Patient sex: M
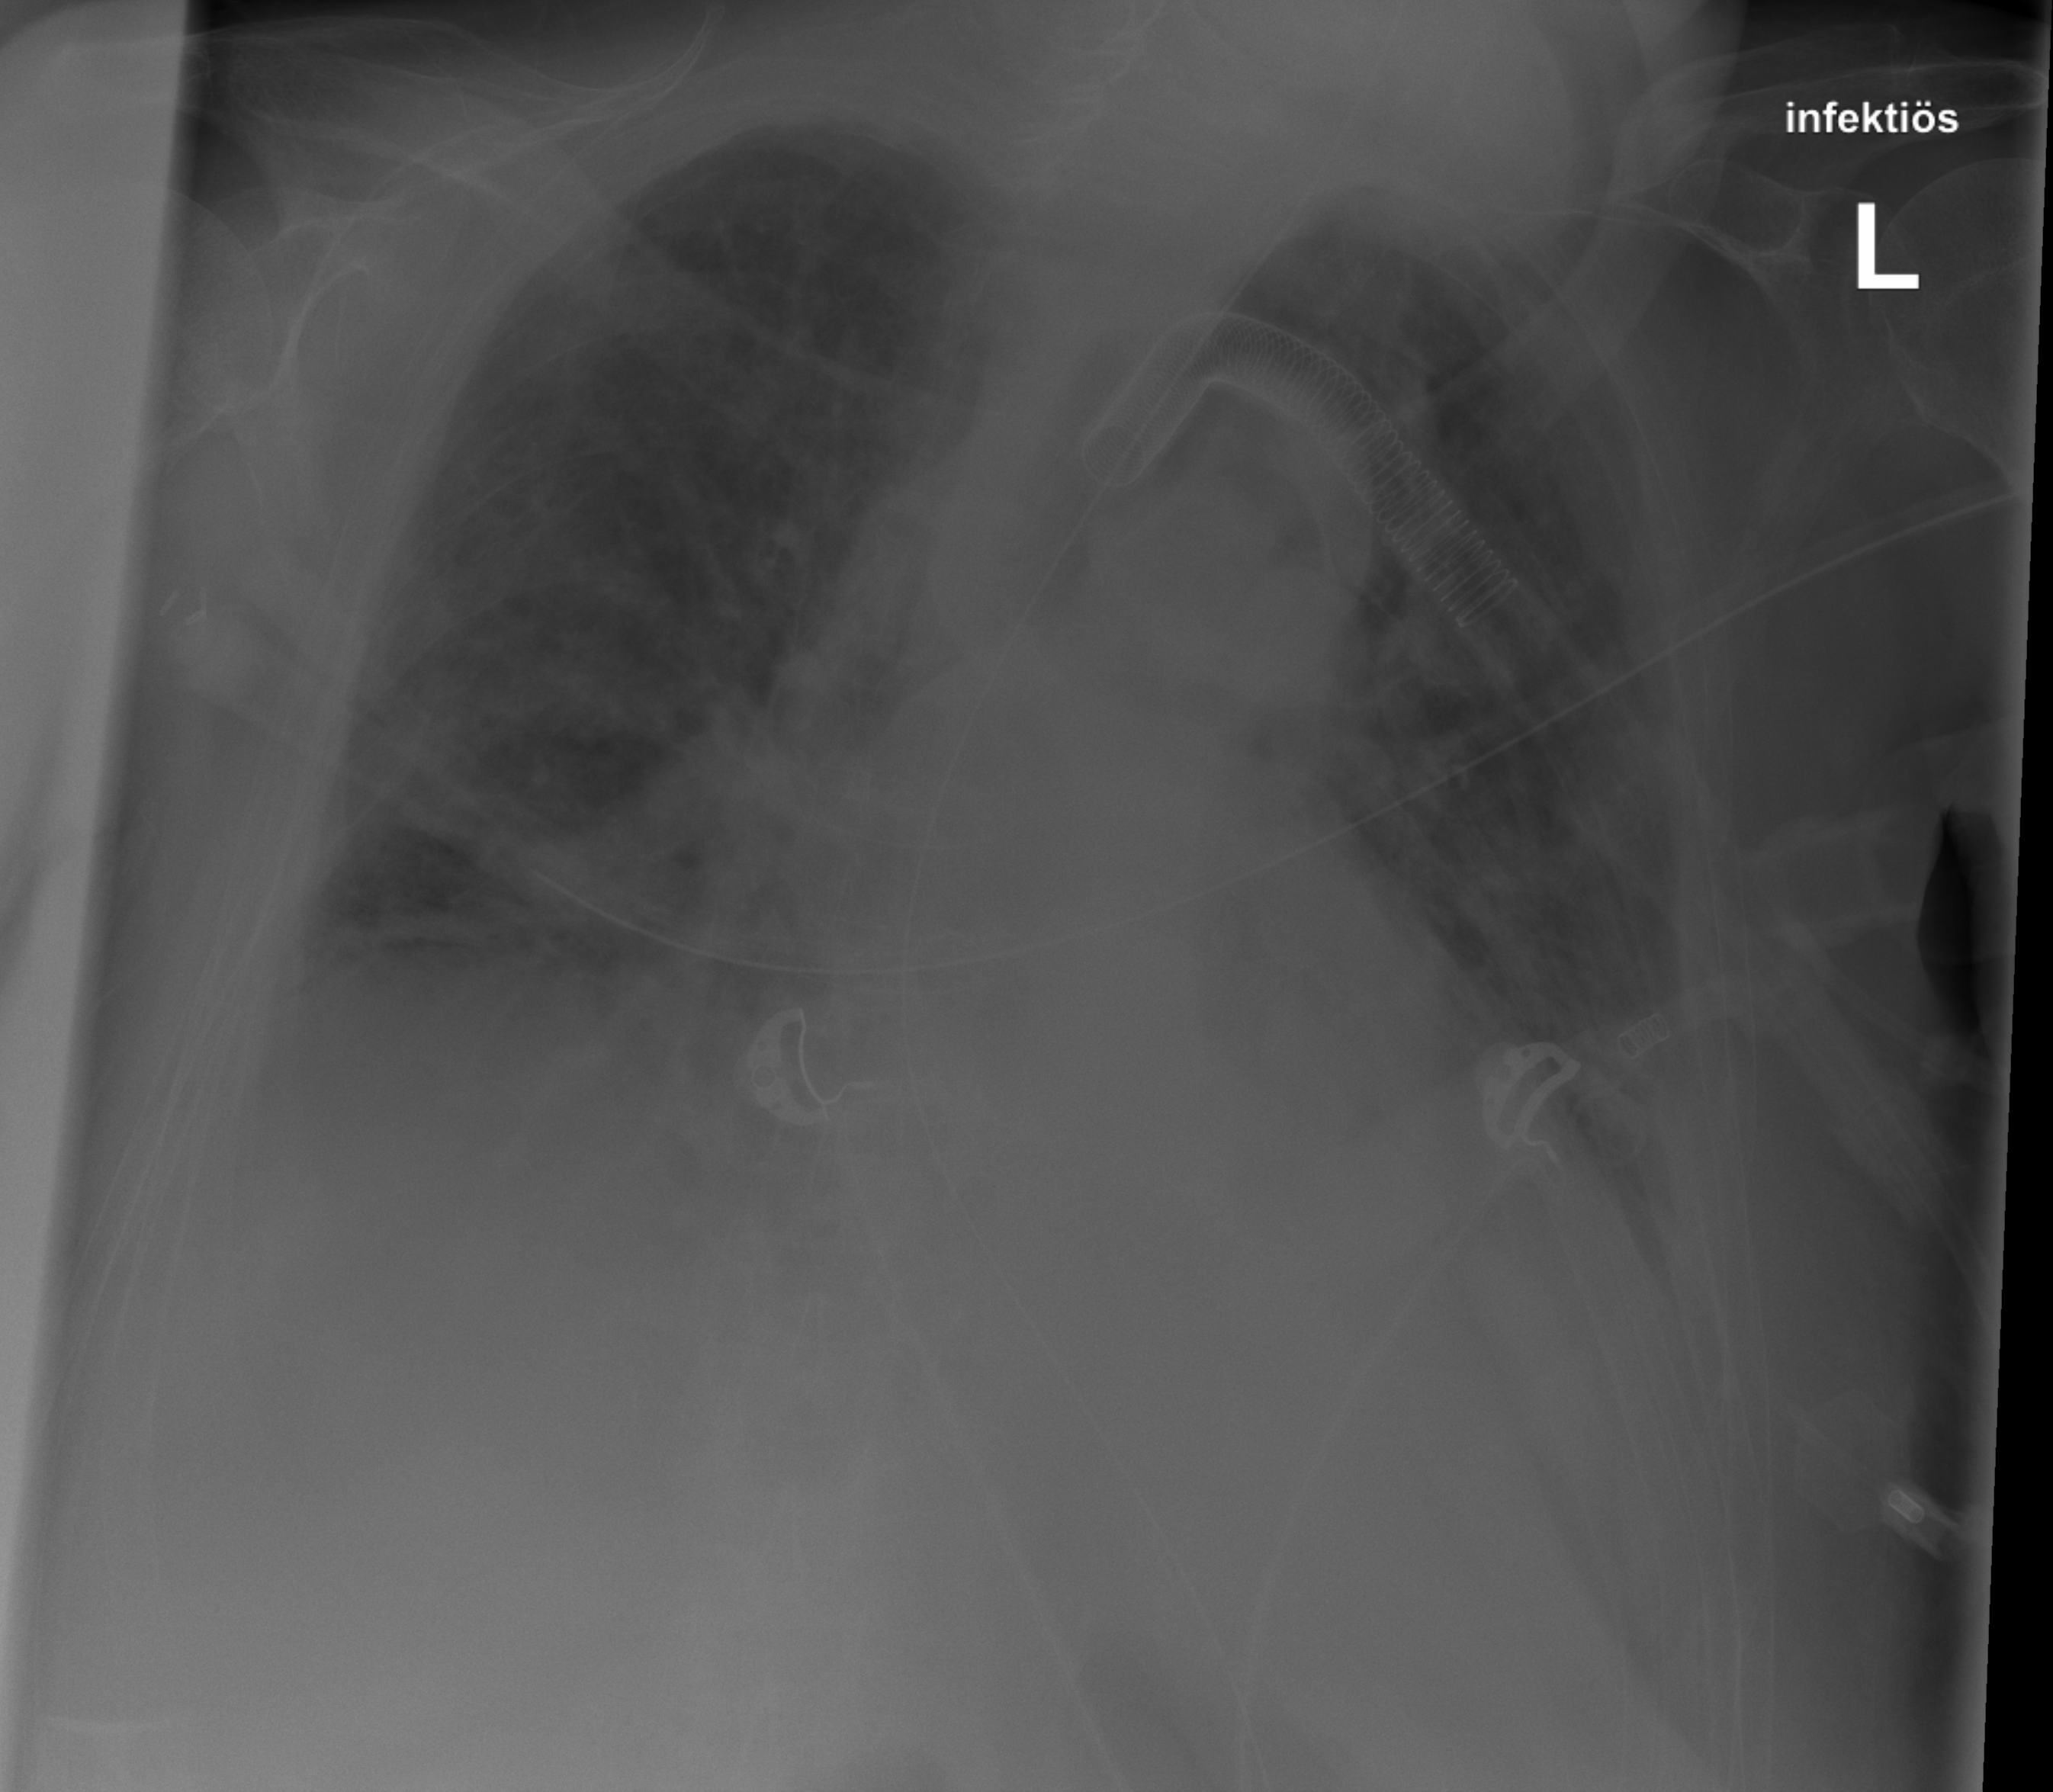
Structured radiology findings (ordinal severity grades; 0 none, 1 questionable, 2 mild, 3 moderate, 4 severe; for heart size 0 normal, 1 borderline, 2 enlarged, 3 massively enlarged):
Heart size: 2
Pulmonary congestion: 2
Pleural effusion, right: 2
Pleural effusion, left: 2
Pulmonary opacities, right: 2
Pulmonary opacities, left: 2
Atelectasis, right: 2
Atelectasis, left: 2